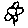
Label: flower